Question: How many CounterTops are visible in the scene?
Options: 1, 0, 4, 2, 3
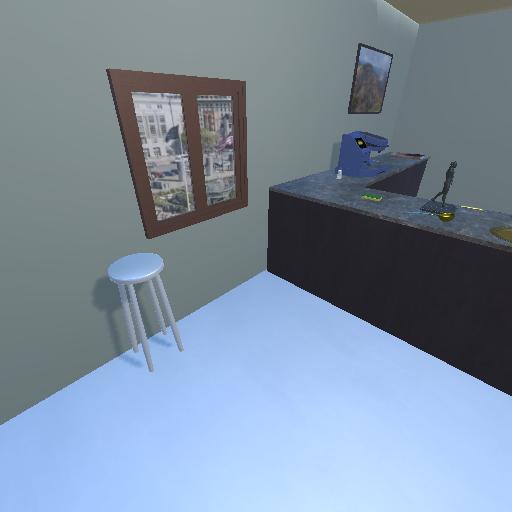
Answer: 1